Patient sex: M
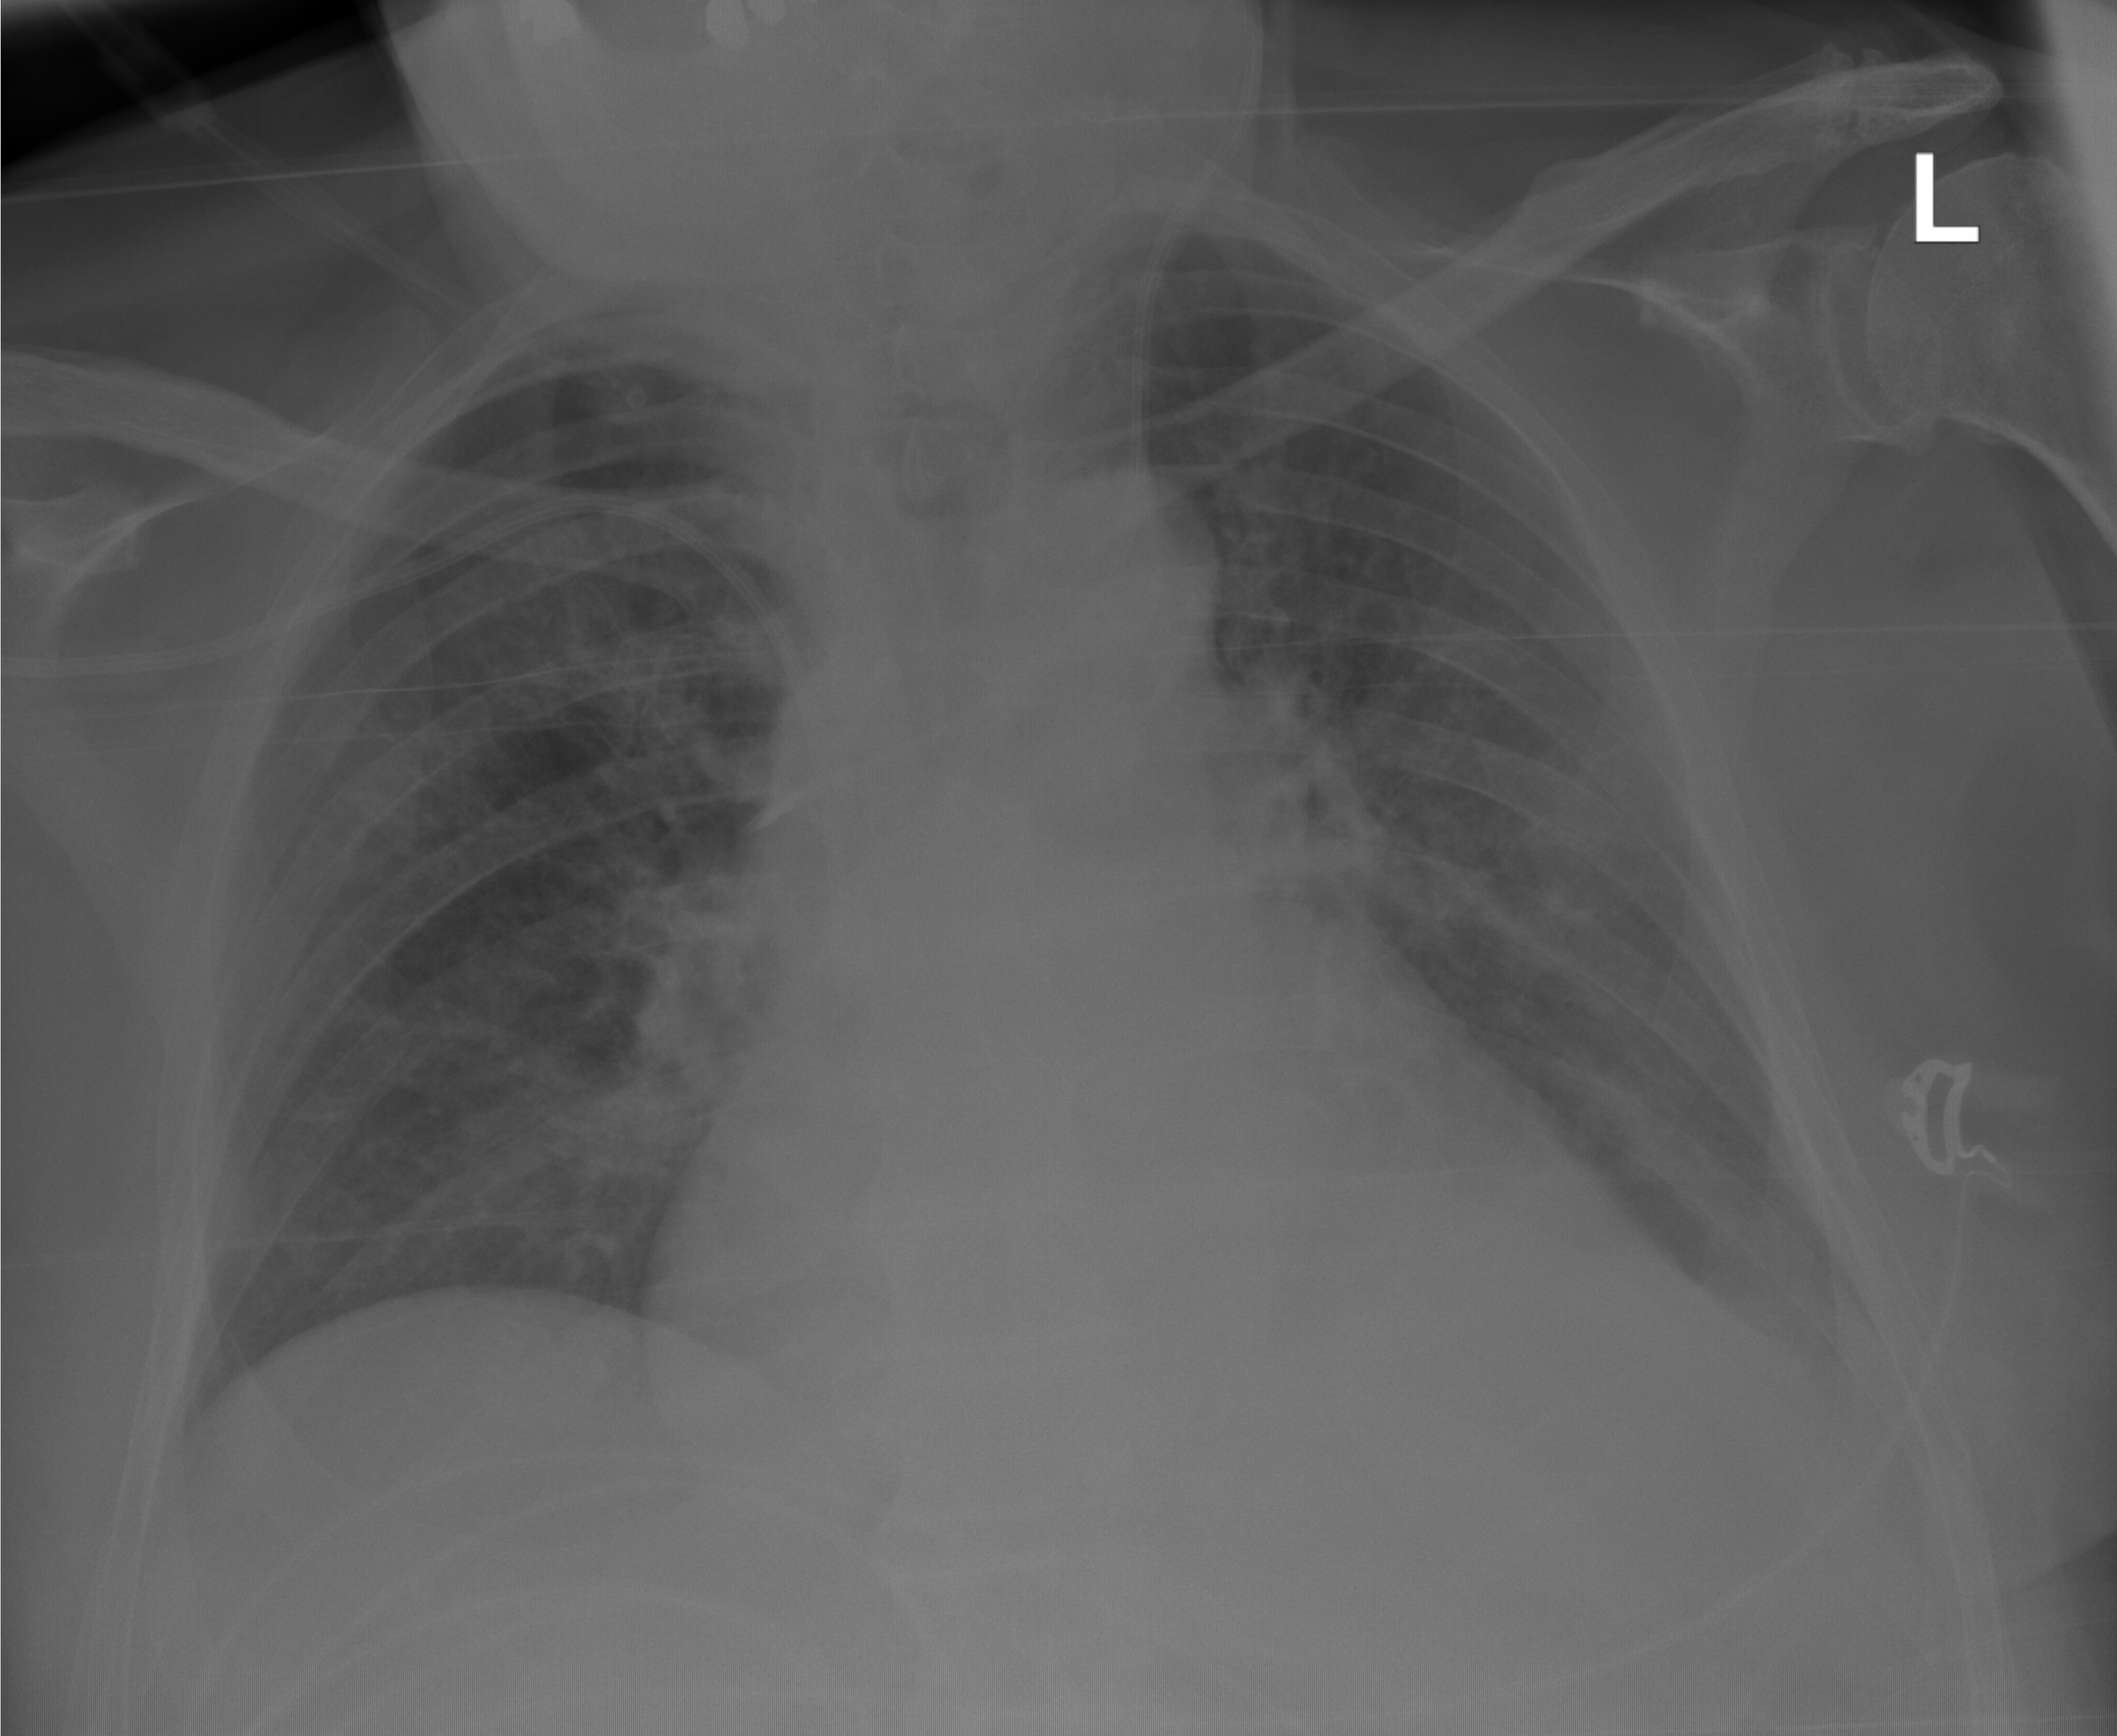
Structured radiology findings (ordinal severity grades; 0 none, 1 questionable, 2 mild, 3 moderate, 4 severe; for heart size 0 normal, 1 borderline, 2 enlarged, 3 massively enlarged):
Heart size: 3
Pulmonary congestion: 2
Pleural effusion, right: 0
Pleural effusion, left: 2
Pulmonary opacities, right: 2
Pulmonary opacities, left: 2
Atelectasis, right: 2
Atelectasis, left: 2